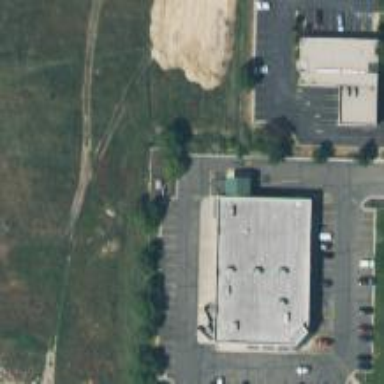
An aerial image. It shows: Pharmacy providing healthcare services.